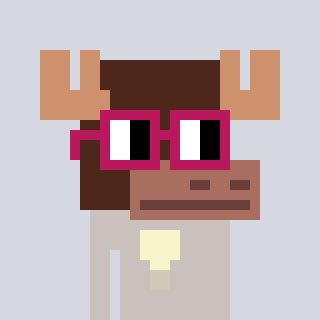
a pixel art character with square dark red glasses, a moose-shaped head and a foggrey-colored body on a cool background